Question: I am reading data from an AHRS / IMU sensor via USB with Python 2.7. To obtain the acceleration the manufacturer specifies according to the image below:
supplier's description IMU

My code in python is this, but when the acceleration is negative the values are wrong.
I believe I need to check the first bit of the MSB (In this case, the AxH field), if 1 is negative, if 0 is positive.
'''
#....
#data = serial.read(size=11)
#....
#
#Acceleration
elif data[1] == b'Q':
AxL=int(data[2:3].encode('hex'), 16)
AxH=int(data[3:4].encode('hex'), 16)
AyL=int(data[4:5].encode('hex'), 16)
AyH=int(data[5:6].encode('hex'), 16)
AzL=int(data[6:7].encode('hex'), 16)
AzH=int(data[7:8].encode('hex'), 16)
x = (AxH<<8|AxL)/32768.0*16.0
y = (AyH<<8|AyL)/32768.0*16.0
z = (AzH<<8|AzL)/32768.0*16.0
'''
Anyone have any suggestions?
The complete IMU sensor manual is this:
<URL>
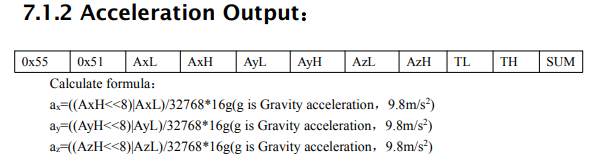
Answer: ## Using struct
The axes data are stored as a <URL> to unpack the data. The 'struct' module will take care of the correct interpretation of the 'bytes' as short integers.
'''
import struct
g = 9.81
conv = 16.0 / 32768.0 * g
# ...
elif data[1] == b'Q':
axes = struct.unpack("<hhh", data[2:8])
x, y, z = [a*conv for a in axes]
'''
## Conversion by hand
If you want to do the conversion yourself, I'd assume that the representation of the signed number is <URL>:
'''
def twos_complement(x, bytes=2):
maxnum = 2**(bytes*8) - 1
msb = 1 << (bytes*8 - 1)
return -((x^maxnum) + 1) if x&msb else x
AxL = data[2]
AxH = data[3]
Ax_unsigned = AxH << 8 | AxL
Ax = twos_complement(Ax_unsigned, 2)
'''